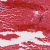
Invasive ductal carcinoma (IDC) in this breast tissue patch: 0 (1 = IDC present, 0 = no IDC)